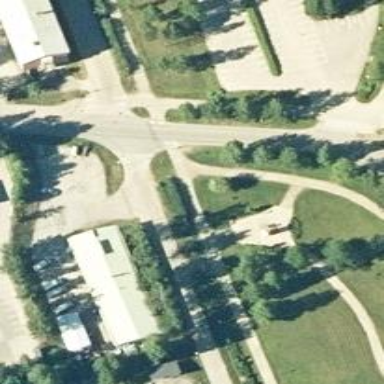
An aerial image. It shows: Asphalt cycleway with zebra crossing for cyclists.